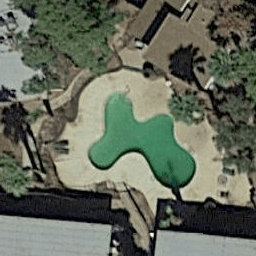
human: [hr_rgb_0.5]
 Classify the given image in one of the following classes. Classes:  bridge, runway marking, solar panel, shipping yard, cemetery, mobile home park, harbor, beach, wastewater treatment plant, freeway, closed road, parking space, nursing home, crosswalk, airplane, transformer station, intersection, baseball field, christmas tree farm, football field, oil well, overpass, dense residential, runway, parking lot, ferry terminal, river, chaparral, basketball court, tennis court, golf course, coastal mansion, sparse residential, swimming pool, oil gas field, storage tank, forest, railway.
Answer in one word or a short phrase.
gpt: swimming pool